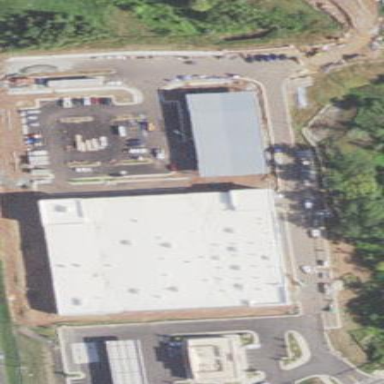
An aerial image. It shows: Commercial building housing car wash facility.